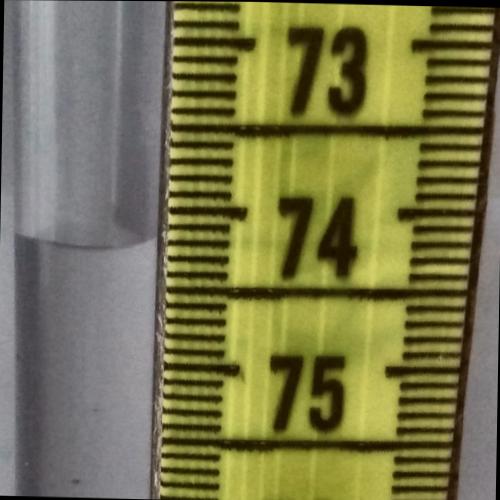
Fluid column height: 74.2 cm